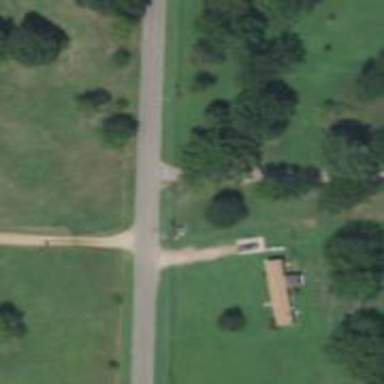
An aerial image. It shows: Driveway.